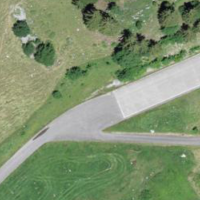
EUNIS habitat code: 25
Species observed at this site:
Achillea millefolium